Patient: sex F, age 37
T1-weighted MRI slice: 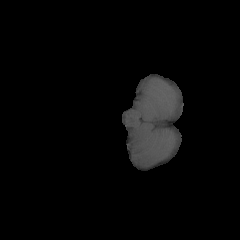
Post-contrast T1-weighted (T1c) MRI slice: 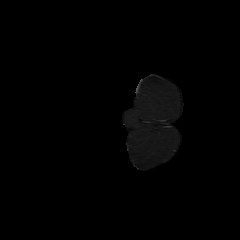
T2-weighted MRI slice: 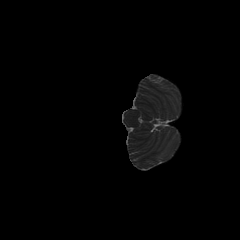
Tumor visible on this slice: no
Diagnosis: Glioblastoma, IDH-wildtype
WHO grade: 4